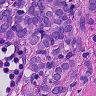
Metastatic tissue present: yes